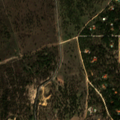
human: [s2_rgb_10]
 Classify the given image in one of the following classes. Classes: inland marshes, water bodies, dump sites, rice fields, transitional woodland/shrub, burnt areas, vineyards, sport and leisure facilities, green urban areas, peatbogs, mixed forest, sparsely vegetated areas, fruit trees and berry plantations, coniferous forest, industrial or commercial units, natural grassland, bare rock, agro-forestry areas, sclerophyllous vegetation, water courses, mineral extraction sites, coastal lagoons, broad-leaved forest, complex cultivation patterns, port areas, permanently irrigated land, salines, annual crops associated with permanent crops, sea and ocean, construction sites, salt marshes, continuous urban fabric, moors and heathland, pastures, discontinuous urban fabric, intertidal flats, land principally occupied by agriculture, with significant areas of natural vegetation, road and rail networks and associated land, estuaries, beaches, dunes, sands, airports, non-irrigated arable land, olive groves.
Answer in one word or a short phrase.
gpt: agro-forestry areas, broad-leaved forest, mixed forest